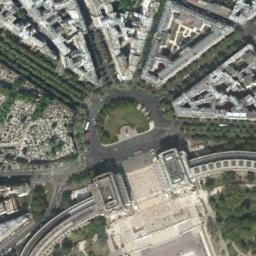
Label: roundabout